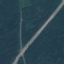
Land use / land cover: Highway